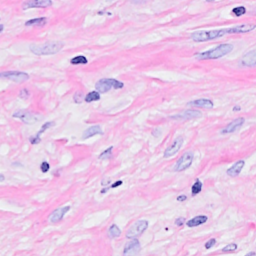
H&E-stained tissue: Breast